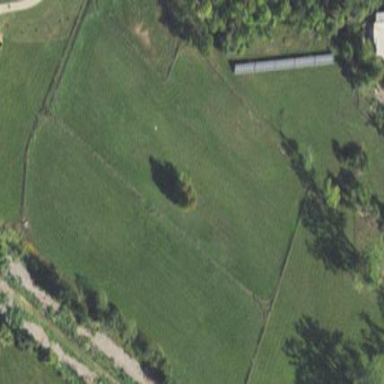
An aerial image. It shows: Meadow enclosed by fence.